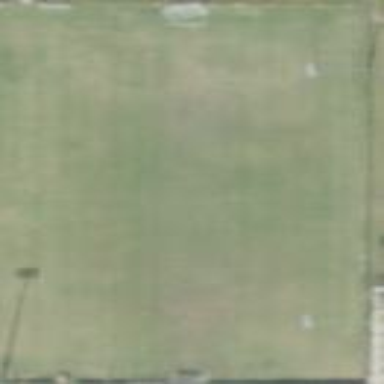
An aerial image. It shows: Soccer pitch for leisure land activities.